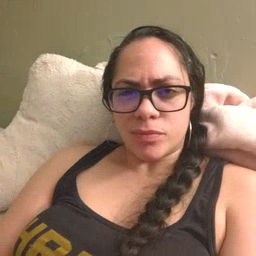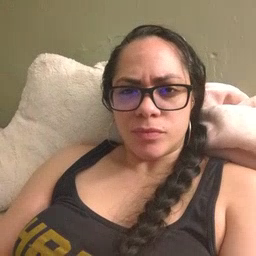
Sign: outside